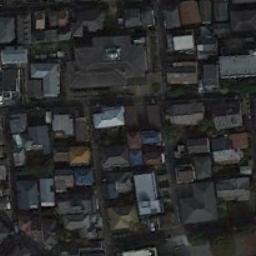
Label: residential